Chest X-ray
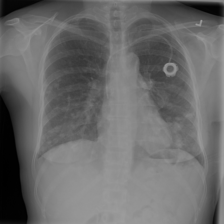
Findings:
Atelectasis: negative
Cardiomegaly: negative
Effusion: negative
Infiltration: negative
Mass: negative
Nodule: negative
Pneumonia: negative
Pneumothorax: negative
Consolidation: negative
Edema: negative
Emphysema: negative
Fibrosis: negative
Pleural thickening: negative
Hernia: negative